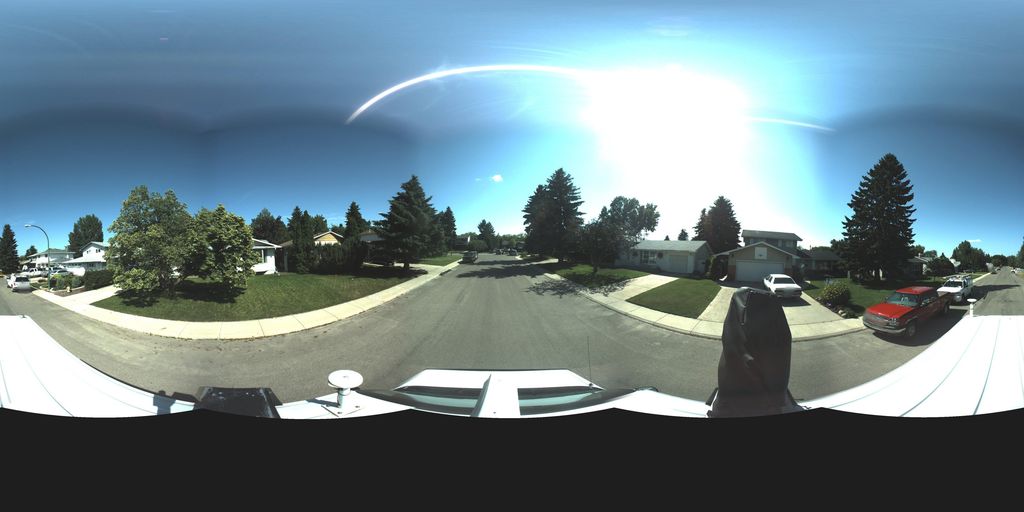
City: saskatoon